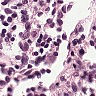
Metastatic tissue present: no